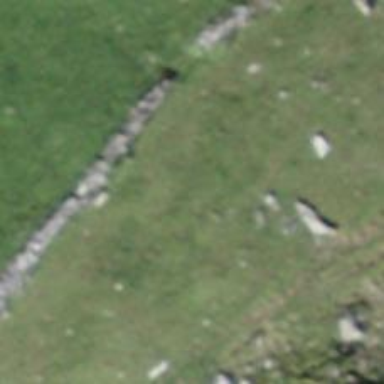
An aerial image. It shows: Wall barrier.